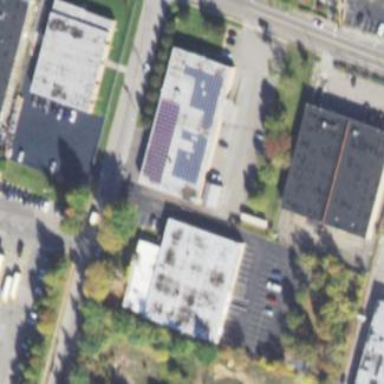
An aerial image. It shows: Commercial building.